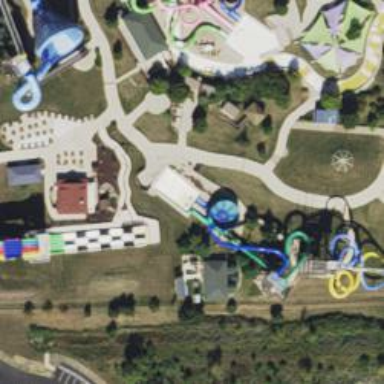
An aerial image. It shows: Water slide attraction.